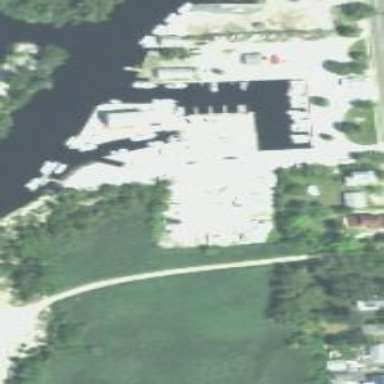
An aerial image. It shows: Boatyard along the waterway.